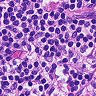
Metastatic tissue present: no